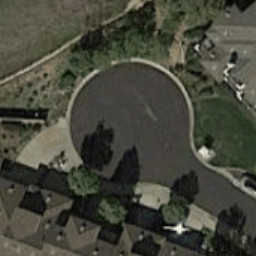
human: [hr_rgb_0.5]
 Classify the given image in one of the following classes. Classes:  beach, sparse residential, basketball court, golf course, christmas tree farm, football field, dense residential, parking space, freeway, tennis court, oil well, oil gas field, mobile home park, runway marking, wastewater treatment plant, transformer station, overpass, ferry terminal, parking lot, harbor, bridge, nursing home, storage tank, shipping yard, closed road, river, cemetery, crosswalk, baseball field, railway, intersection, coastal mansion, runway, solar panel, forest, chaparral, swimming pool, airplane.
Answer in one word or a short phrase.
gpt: closed road